Aerial crown-view tile of a tropical tree (Barro Colorado Island, Panama), acquired 20250818:
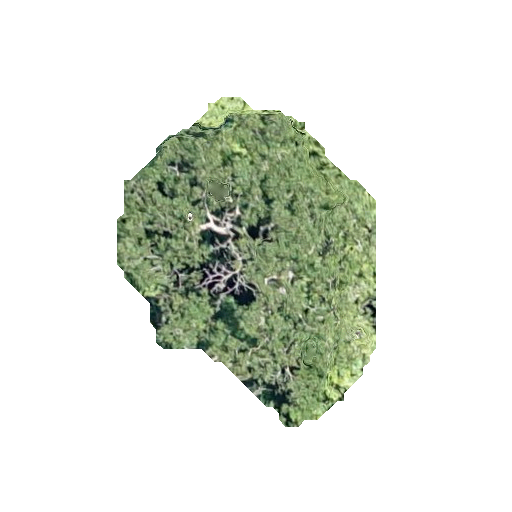
Species: Astronium graveolens
GBIF accepted scientific name: Astronium graveolens
Crown area: 84.552 m²